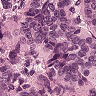
Metastatic tissue present: yes